Question: Trying to use javascript to sort an array of song names into a nested array with matching artists. In the code below there is are sample arrays to show you can example of what is happening. For some reason for some of the nested arrays the first song does not get pushed to it. Not sure why. I think it has something to do with the 'artistIndex' but I'm not sure how to fix it. This is the console output:

'''
artistIndex = 0
tempPlaylist = [
'1 - a',
'2 - a',
'2 - a',
'3 - a',
'3 - b',
'3 - c',
'4 - a',
'5 - a',
'5 - b',
'6 - a',
]
artistsNested = [
['1'],
['2'],
['3'],
['4'],
['5'],
['6'],
]
for (let song of tempPlaylist) {
artistSongSplit = song.split(' - ');
artistName = artistSongSplit[0];
songName = artistSongSplit[1];
if (artistName.toUpperCase() === artistsNested[artistIndex][0].toUpperCase()) {
artistSongSplit = song.split(' - ');
artistsNested[artistIndex].push(songName)
} else if (artistName.toUpperCase() != artistsNested[artistIndex][0].toUpperCase()) {
artistIndex += 1
}
}
console.log(artistsNested)
'''
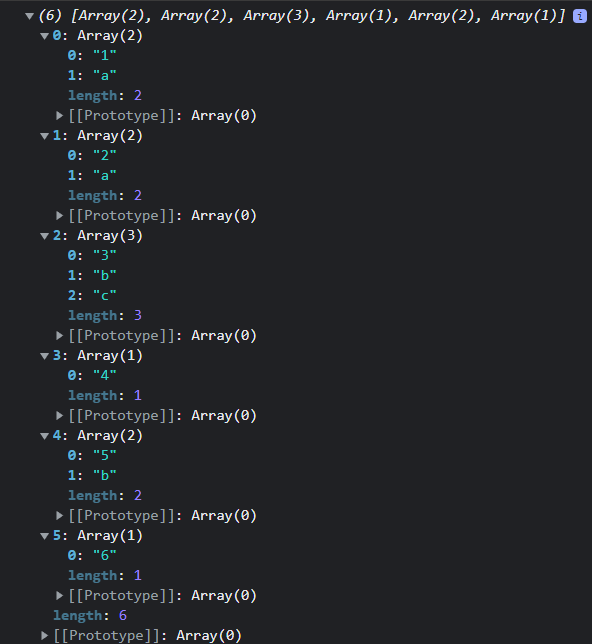
Answer: You can simplify this a little by creating an intermediate <URL> keyed by the artist name. It's then just a matter of accessing the relevant 'artist' in the map and pushing each 'song' to the referenced array.
'''
const tempPlaylist = ['1 - a', '2 - a', '2 - a', '3 - a', '3 - b', '3 - c', '4 - a', '5 - a', '5 - b', '6 - a'];
const artistsNested = [['1'], ['2'], ['3'], ['4'], ['5'], ['6']];
const map = new Map(artistsNested.map(([a]) => [a.toUpperCase(), [a]]));
for (const track of tempPlaylist) {
const [artist, song] = track.split('-').map((s) => s.trim());
if (map.has(artist.toUpperCase())) {
map.get(artist.toUpperCase()).push(song);
}
}
const result = [...map.values()];
console.log(result);
'''
The above snippet <URL> the artist name in creating the Map and creates new sub-arrays for each so as not to overwrite the 'artistsNested' array, but if you did want to mutate it in place you can simply maintain references to the original nested arrays.
'''
const tempPlaylist = ['1 - a', '2 - a', '2 - a', '3 - a', '3 - b', '3 - c', '4 - a', '5 - a', '5 - b', '6 - a'];
const artistsNested = [['1'], ['2'], ['3'], ['4'], ['5'], ['6']];
// keep references to original nested arrays in Map
let map = new Map(artistsNested.map((a) => [a[0].toUpperCase(), a]));
for (const track of tempPlaylist) {
const [artist, song] = track.split('-').map((s) => s.trim());
if (map.has(artist.toUpperCase())) {
map.get(artist.toUpperCase()).push(song);
}
}
// pushes to the nested arrays in place
console.log(artistsNested);
'''
Alternatively, to mutate the artistsNested array in place without the intermediate lookup table you can use <URL> to find the relevant 'artist' sub-array and push to it if it exists.
'''
const tempPlaylist = ['1 - a', '2 - a', '2 - a', '3 - a', '3 - b', '3 - c', '4 - a', '5 - a', '5 - b', '6 - a'];
const artistsNested = [['1'], ['2'], ['3'], ['4'], ['5'], ['6']];
for (const track of tempPlaylist) {
const [artist, song] = track.split('-').map((s) => s.trim());
const artistList = artistsNested.find((artist_arr) =>
artist_arr[0].toUpperCase() === artist.toUpperCase());
if (artistList !== undefined) {
artistList.push(song);
}
}
console.log(artistsNested);
'''